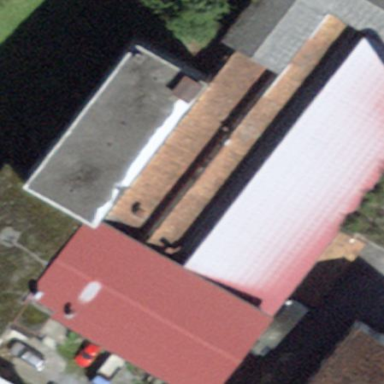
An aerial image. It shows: Industrial building.